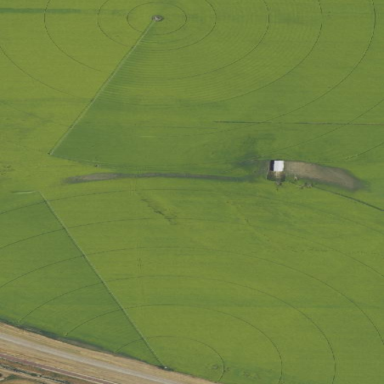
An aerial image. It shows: Farmland with pivot irrigation system.